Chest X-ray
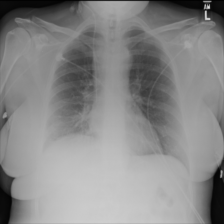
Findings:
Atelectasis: negative
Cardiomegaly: negative
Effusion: negative
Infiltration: negative
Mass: negative
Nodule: negative
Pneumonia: negative
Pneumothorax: negative
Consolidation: negative
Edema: negative
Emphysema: negative
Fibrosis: negative
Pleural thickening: negative
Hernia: negative